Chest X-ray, AP view. Patient: 32 years old, sex F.
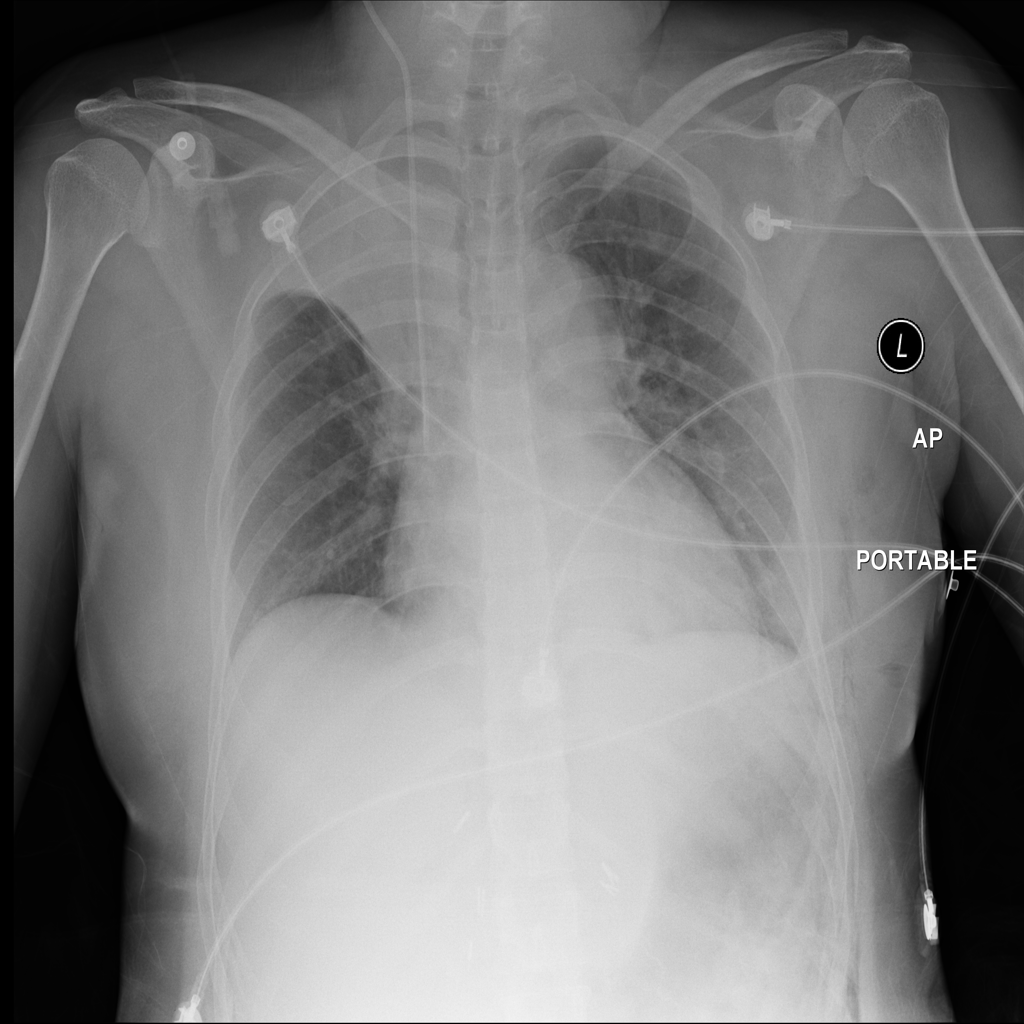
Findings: No Finding